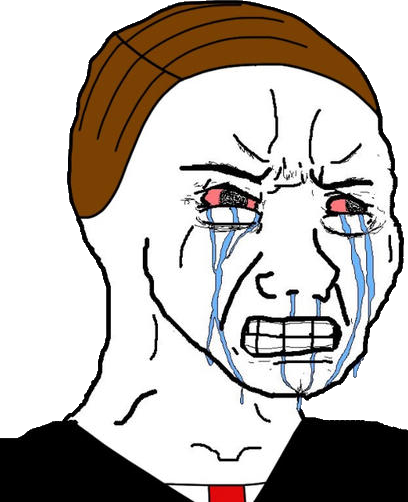
Label: 5_Crying_Wojak